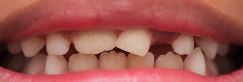
Condition: hypodontia